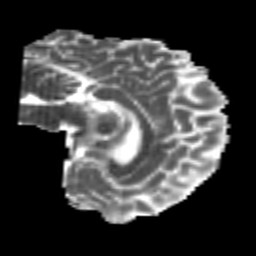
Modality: MD
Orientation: sagittal
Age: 22
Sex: male
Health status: healthy
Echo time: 0.074 s